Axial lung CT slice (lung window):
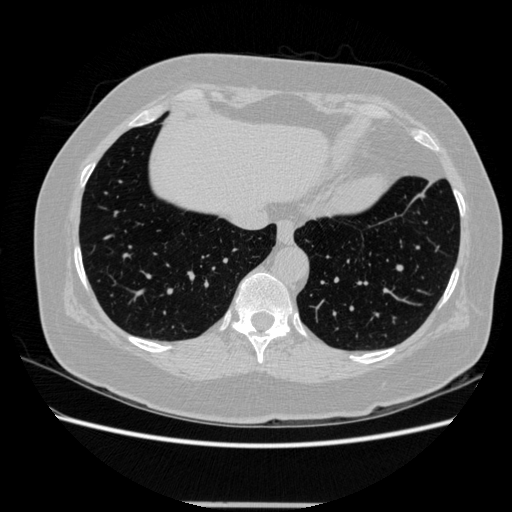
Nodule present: no